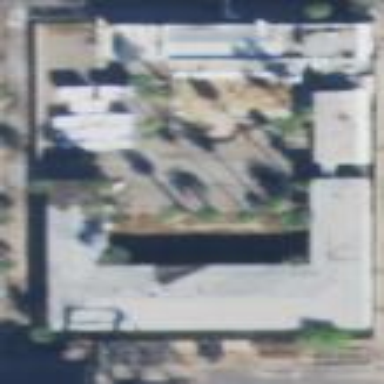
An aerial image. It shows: Motel designated as hotel.